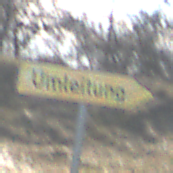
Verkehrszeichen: UmleitungswegweiserRechtsweisend
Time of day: MorningAfternoon
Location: Outdoor (Nature)
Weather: PartlyCloudy
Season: NotSpecified
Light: Natural